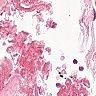
Metastatic tissue present: no